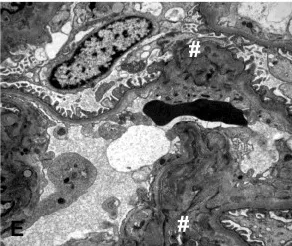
Pathologic findings in a patient with rifampin-associated acute tubulointerstitial nephritis and Fanconi syndrome. Subendothelial electron-dense deposits.
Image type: pathology (h&e)